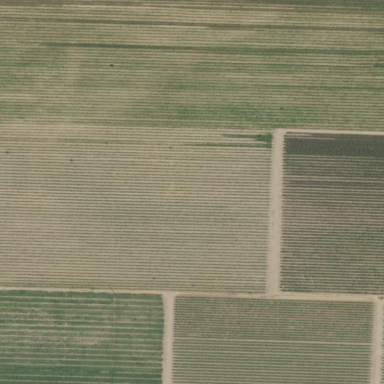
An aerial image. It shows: Beautiful vineyard in the countryside.